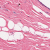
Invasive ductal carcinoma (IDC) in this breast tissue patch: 0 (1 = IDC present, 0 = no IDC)